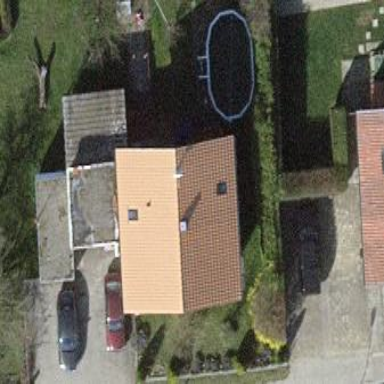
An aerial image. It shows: Simple house.